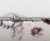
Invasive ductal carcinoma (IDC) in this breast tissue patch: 0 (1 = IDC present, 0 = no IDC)